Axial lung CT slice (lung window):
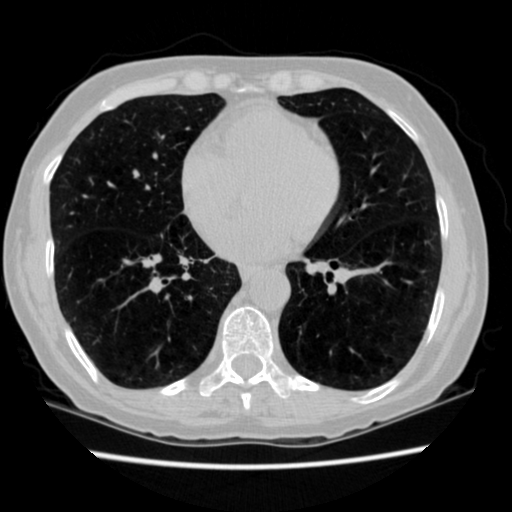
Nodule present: no